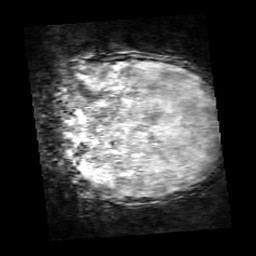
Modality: SWI
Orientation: coronal
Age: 9
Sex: male
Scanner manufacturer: siemens
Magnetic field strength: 3 T
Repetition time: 0.027 s
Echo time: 0.02 s